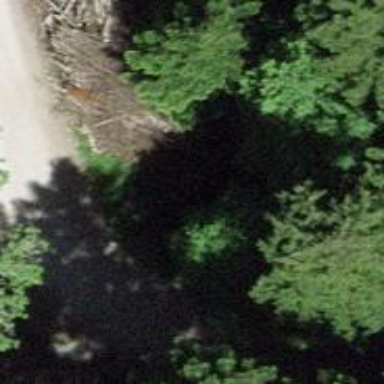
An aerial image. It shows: Culvert tunnel.